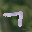
Label: 7